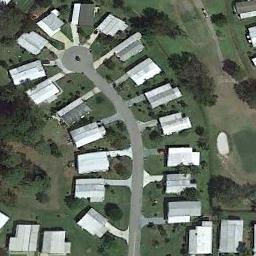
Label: mobile_home_park